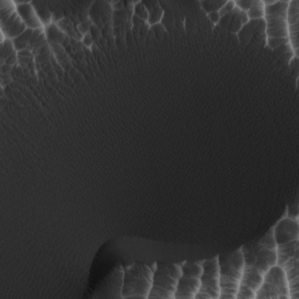
Label: non_frost